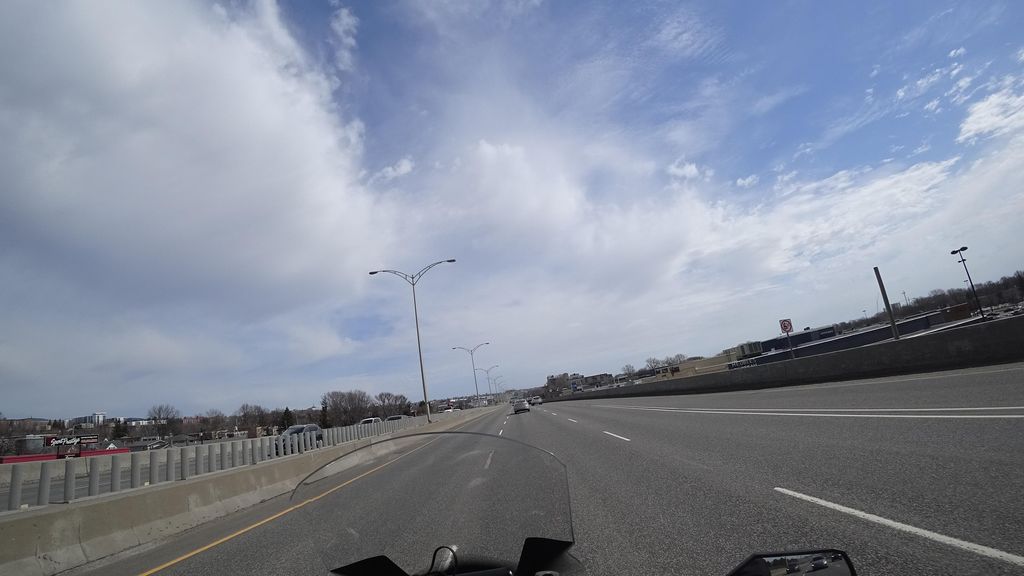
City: quebec_city